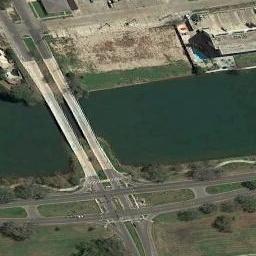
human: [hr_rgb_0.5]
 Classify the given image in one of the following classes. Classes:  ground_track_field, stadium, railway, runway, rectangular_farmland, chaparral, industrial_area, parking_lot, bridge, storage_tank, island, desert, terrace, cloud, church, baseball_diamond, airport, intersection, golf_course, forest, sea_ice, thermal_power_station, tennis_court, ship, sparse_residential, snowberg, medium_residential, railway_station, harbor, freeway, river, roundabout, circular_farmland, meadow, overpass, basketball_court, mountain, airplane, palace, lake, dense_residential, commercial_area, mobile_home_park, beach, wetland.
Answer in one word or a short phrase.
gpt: bridge